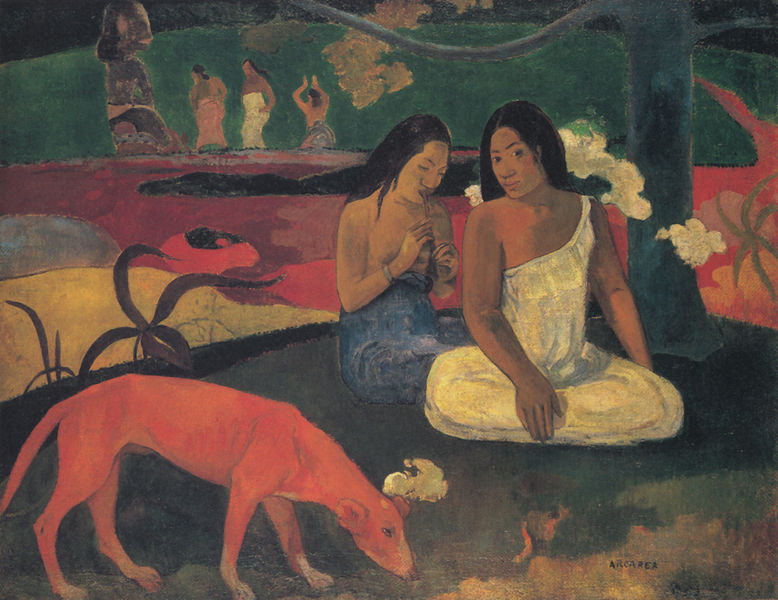
Titel: Arearea (Joyeuseté)
Künstler: Paul Gauguin
Standort: Paris
Institution: Musée d'Orsay
Schlagwörter: baum, berg, blau, blätter, dunkel, gemälde, gestein, gott, hand, himmel, körper, nackt, wasser, weiß, bäume, fluss, frauen, gelb, grün, landschaft, menschen, mädchen, ocker, see, sitzen, teich, ufer, äste, abend, blume, blumen, braun, brust, bunt, busen, finger, frau, frisur, haar, hell, kleid, kleider, männer, orange, schwarz, blick, blüte, blüten, gras, hund, rasen, rot, tier, weg, wiese, wolke, expressionismus, malerei, rock, tanz, teppich, arm, arme, augen, gesicht, stein, bild, hände, portrait, öl, ast, bach, baumstamm, erde, hügel, natur, stamm, wiesen, boden, auge, figur, gewand, haare, sitzend, gewänder, musik, pflanze, pflanzen, tanzen, scheitel, schön, skulptur, statue, beine, brüste, schrift, röcke, moderne, warm, abstrakt, afrika, farben, flächen, modern, lila, primitivismus, spielen, musizieren, nackte, exotik, exotisch, klippe, gauguin, spiel, farbige, schwarze, südsee, paul, zweig, denkmal, farbflächen, agaven, titel, beten, flöte, armband, armreif, fuchs, gaugin, hochzeit, anbeten, gottheit, fieh, flötenspiel, farbigkeit, totem, karibik, paul gauguin, indianer, paul gaugin, tahiti, volkstanz, keid, weisses kleid, oben ohne, exotismus, indigen, idol, asiatin, frida, götze, eingeborene, haiti, bklicke, arcarea, cloissonismus, insulanerinnen, schöne, südseemädchen, tanzne, hawaii, indiander, ro, südss, roter hund, kalo, nativ, arearea, stammestanz, dunkehäutog